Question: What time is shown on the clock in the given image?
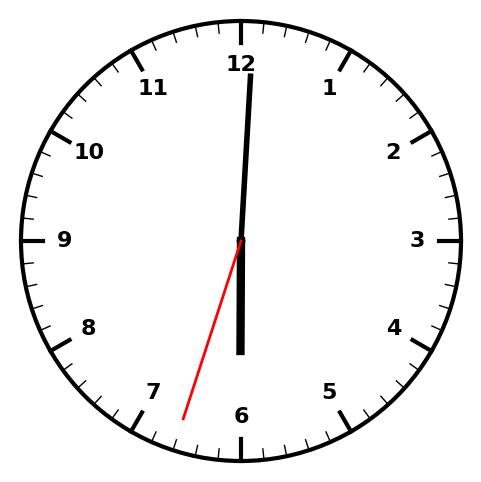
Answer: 06:00:33